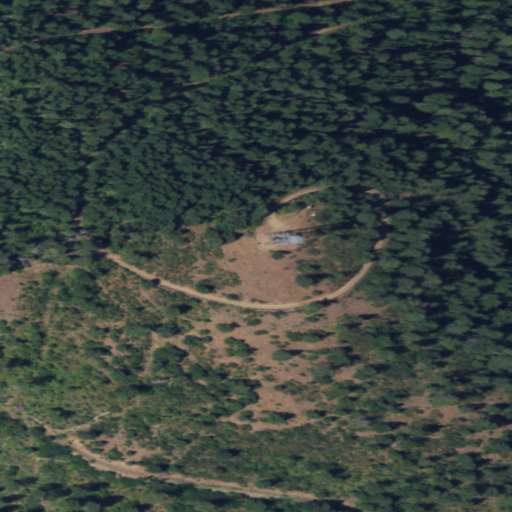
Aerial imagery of mountain in Washington named Gold Mountain containing grassland, evergreen forest, shrub, and open development